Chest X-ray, AP view. Patient: 73 years old, sex F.
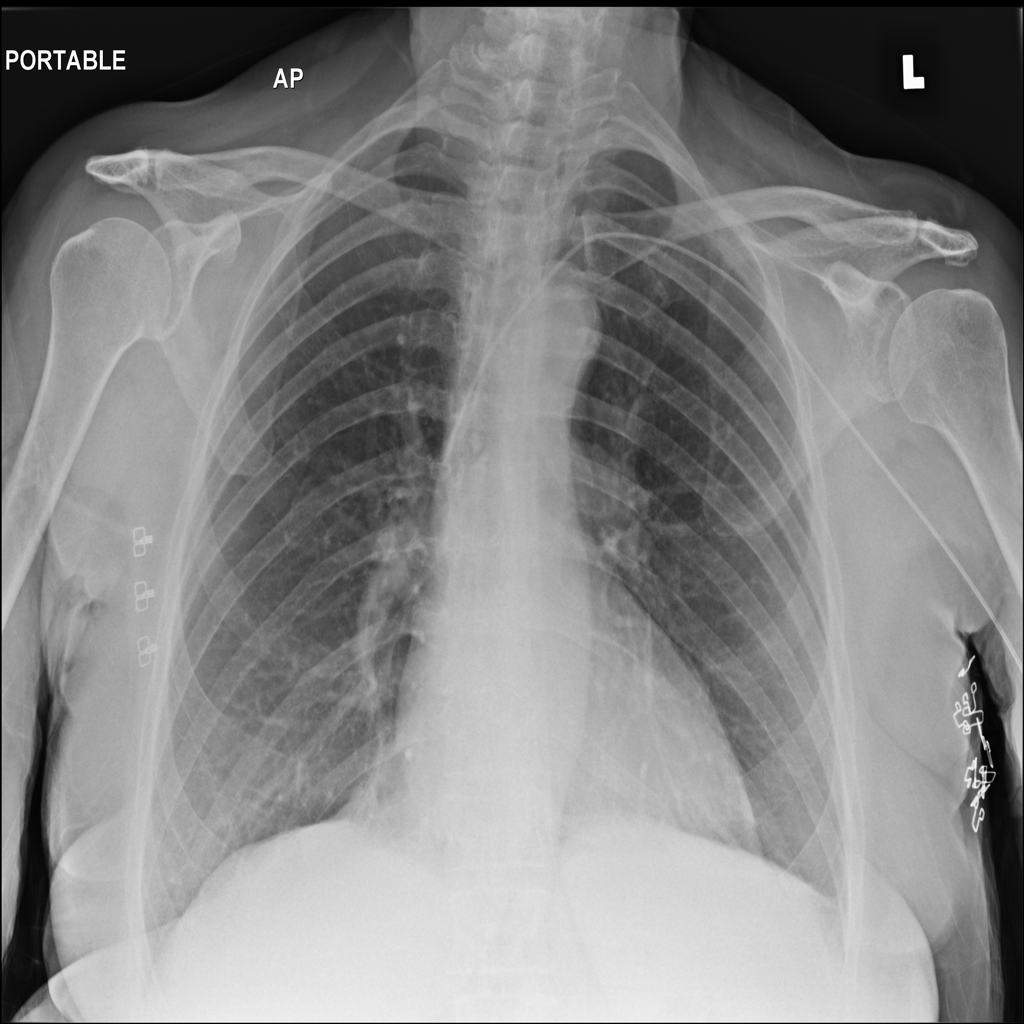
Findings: No Finding